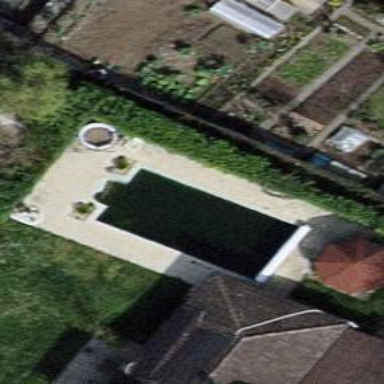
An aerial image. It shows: Swimming pool located in leisure land.